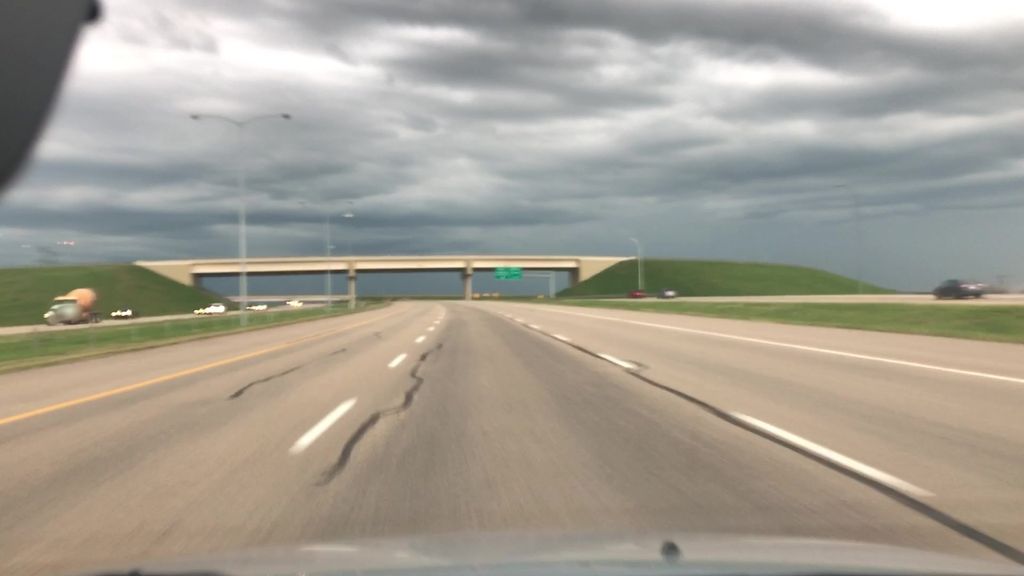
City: edmonton